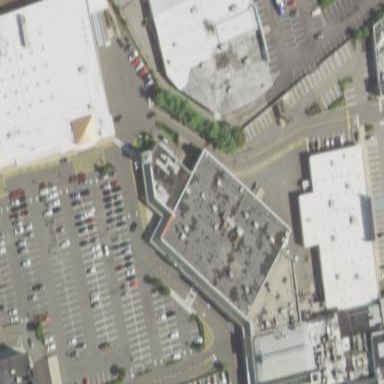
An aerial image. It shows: Retail building.